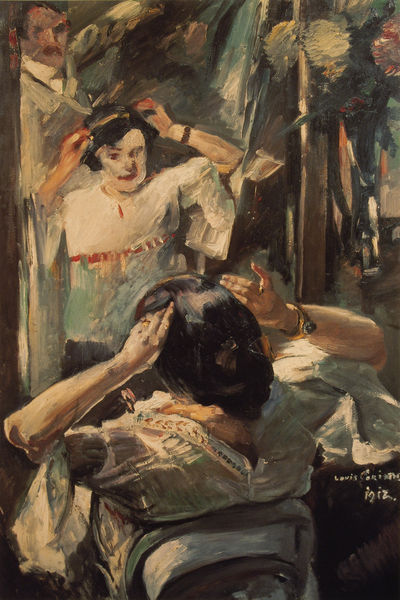
Titel: Vor dem Spiegel
Künstler: Lovis Corinth
Standort: New York (New York)
Institution: (Privatsammlung)
Schlagwörter: blau, gemälde, kopf, mann, schatten, weiß, grün, impressionismus, sitzen, ausschnitt, blume, blumen, braun, frau, frisur, glas, grau, haar, hintergrund, kleid, licht, pastell, raum, rücken, schmuck, schwarz, stuhl, tisch, vordergrund, zimmer, blick, rot, expressionismus, hemd, arme, blicke, bluse, gesicht, inkarnat, rahmen, ärmel, bild, bildnis, hände, portrait, porträt, rückenlehne, spiegel, öl, spiegelung, gold, haare, interieur, kostüm, sitzend, theater, borte, haarreif, rosa, schminke, schultern, vase, rückenansicht, sommer, kommode, beobachten, spiegelbild, nacken, dick, sitzende, verkleidung, stuhllehne, manet, uhr, spiegeln, japanisch, ring, frühling, reflexion, betrachter, blumenstrauss, corinth, lovis, lovis corinth, maske, hinten, asien, künstler, leinwand, anschauen, pinselstrich, beckmann, betrachten, tracht, von hinten, toilette, armreif, gebunden, korinth, reifen, schauspielerin, fleischfarben, verkleiden, friseur, datiert, kimono, verehrer, schnuck, rückenausschnitt, spiegeö, soiegel, unterarme, 1912, summer, herrichten, beim friseur, schönmachen